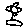
Label: flower